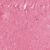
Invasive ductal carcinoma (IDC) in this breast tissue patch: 0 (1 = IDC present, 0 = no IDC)